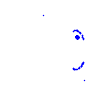
Particle: electron